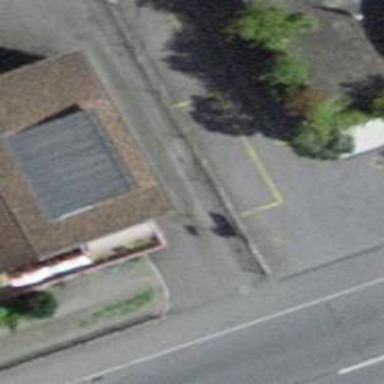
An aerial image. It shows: Post box is visible.